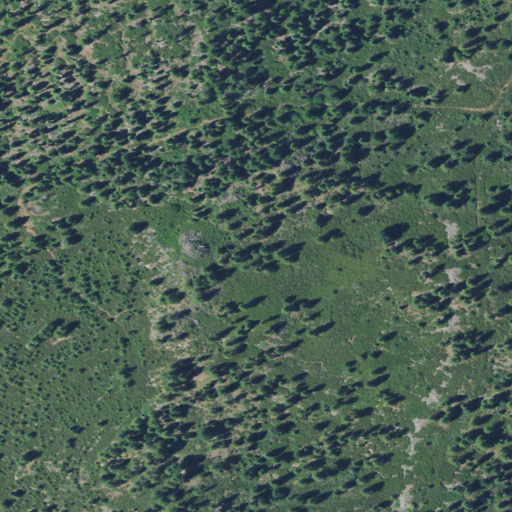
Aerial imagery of mountain in Oregon named Mule Hill containing evergreen forest and mixed forest